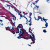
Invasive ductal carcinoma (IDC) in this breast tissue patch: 0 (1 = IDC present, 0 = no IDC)